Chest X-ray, PA view. Patient: 44 years old, sex F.
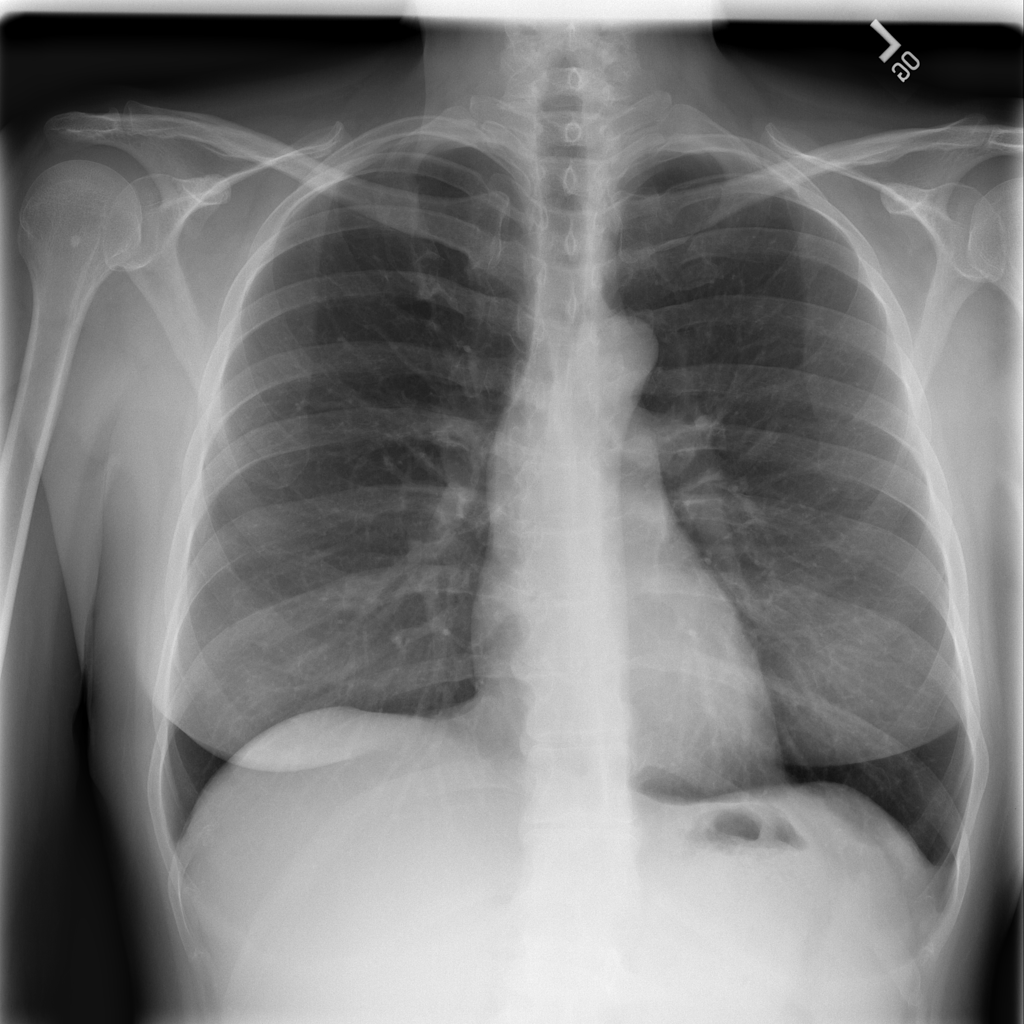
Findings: No Finding